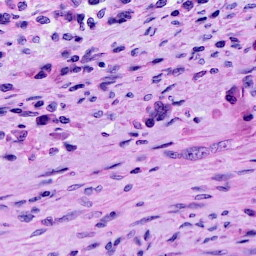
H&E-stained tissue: Cervix